Question: Wondering what is the swing component marked with the arrow or could it be a custom widget implementation ?

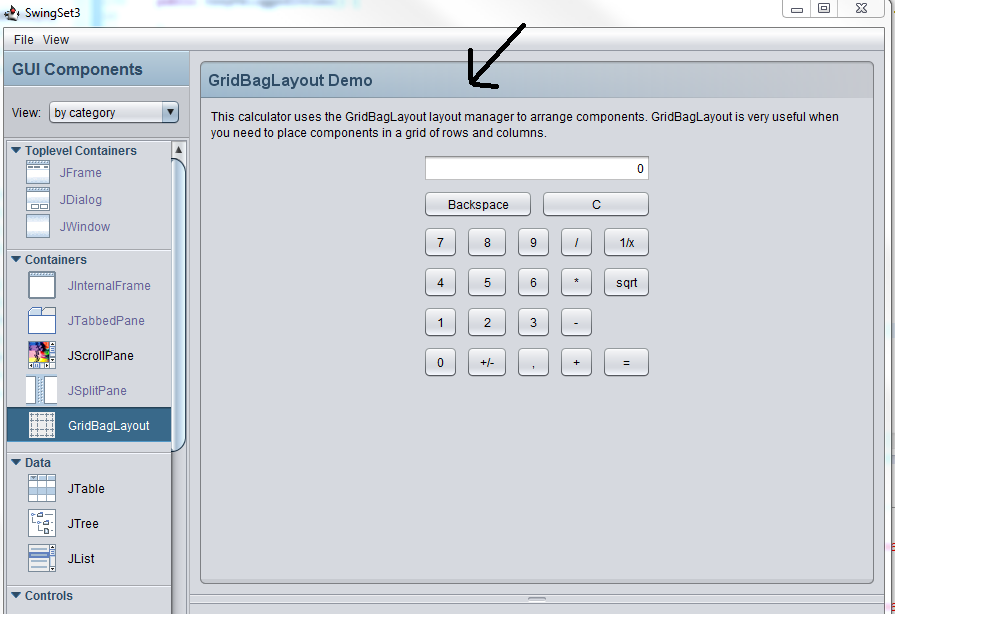
Answer: The source code for SwingSet3 is available online. Looking at the <URL> class, you can see that the component is a 'JFrame'.